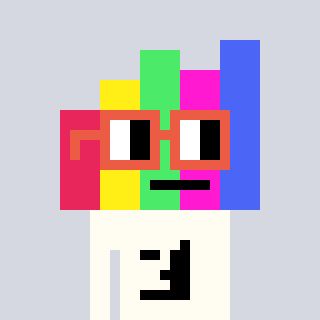
a pixel art character with square orange glasses, a bar chart-shaped head and a grayscale-colored body on a cool background